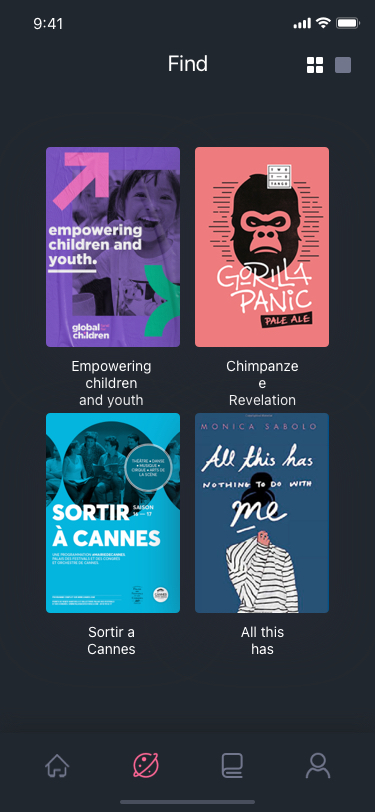
Text in this UI design:
Find
Empowering children
and youth
Sortir a Cannes
Chimpanzee
Revelation
All this has